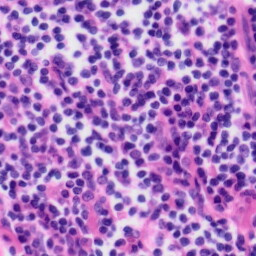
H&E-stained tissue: Tonsil